Question: I'm using Java Swing to try and build an application that feels as native-y on a Mac as possible. My application has a lot of key binds for the Menu actions, and I want them to display in the Menu Bar similar to how they do in Safari (see screenshot below). Any advice?

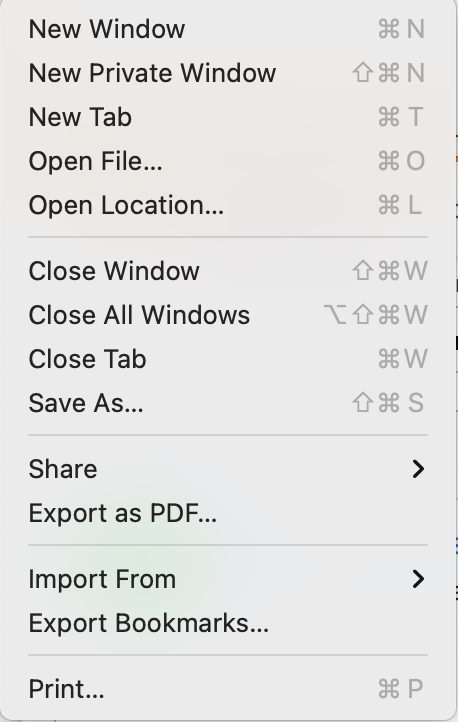
Answer: See <URL>
<URL>
'''
import java.awt.EventQueue;
import java.awt.Graphics;
import java.awt.Graphics2D;
import java.awt.event.KeyEvent;
import javax.swing.JFrame;
import javax.swing.JMenu;
import javax.swing.JMenuBar;
import javax.swing.JMenuItem;
import javax.swing.JPanel;
import javax.swing.KeyStroke;
import stackoverflow.Main.TestPane;
public class Main {
public static void main(String[] args) {
new Main();
}
public Main() {
EventQueue.invokeLater(new Runnable() {
@Override
public void run() {
JMenuBar menuBar = new JMenuBar();
JMenu fileMenu = new JMenu("File");
fileMenu.setMnemonic('F');
menuBar.add(fileMenu);
fileMenu.add(createMenuItem("New Window", 'N', KeyStroke.getKeyStroke(KeyEvent.VK_N, KeyEvent.META_DOWN_MASK)));
fileMenu.add(createMenuItem("New Private Window", 'W', KeyStroke.getKeyStroke(KeyEvent.VK_N, KeyEvent.META_DOWN_MASK | KeyEvent.SHIFT_DOWN_MASK)));
fileMenu.add(createMenuItem("New Tab", 'T', KeyStroke.getKeyStroke(KeyEvent.VK_T, KeyEvent.META_DOWN_MASK)));
fileMenu.add(createMenuItem("Open File...", 'O', KeyStroke.getKeyStroke(KeyEvent.VK_O, KeyEvent.META_DOWN_MASK)));
fileMenu.add(createMenuItem("Open Location...", 'L', KeyStroke.getKeyStroke(KeyEvent.VK_L, KeyEvent.META_DOWN_MASK)));
fileMenu.addSeparator();
fileMenu.add(createMenuItem("Close Window", 'C', KeyStroke.getKeyStroke(KeyEvent.VK_W, KeyEvent.META_DOWN_MASK | KeyEvent.SHIFT_DOWN_MASK)));
fileMenu.add(createMenuItem("Close All Windows", 'A', KeyStroke.getKeyStroke(KeyEvent.VK_W, KeyEvent.META_DOWN_MASK | KeyEvent.SHIFT_DOWN_MASK | KeyEvent.ALT_DOWN_MASK)));
fileMenu.add(createMenuItem("Close Tab", KeyStroke.getKeyStroke(KeyEvent.VK_W, KeyEvent.META_DOWN_MASK)));
fileMenu.add(createMenuItem("Save As...", KeyStroke.getKeyStroke(KeyEvent.VK_S, KeyEvent.META_DOWN_MASK | KeyEvent.SHIFT_DOWN_MASK)));
fileMenu.addSeparator();
fileMenu.add(createMenuItem("Share"));
fileMenu.add(createMenuItem("Export as PDF..."));
fileMenu.addSeparator();
fileMenu.add(createMenuItem("Impory From"));
fileMenu.add(createMenuItem("Export Bookmarks..."));
fileMenu.addSeparator();
fileMenu.add(createMenuItem("Print...", 'P', KeyStroke.getKeyStroke(KeyEvent.VK_P, KeyEvent.META_DOWN_MASK)));
JFrame frame = new JFrame();
frame.setJMenuBar(menuBar);
frame.add(new TestPane());
frame.pack();
frame.setLocationRelativeTo(null);
frame.setVisible(true);
}
});
}
public JMenuItem createMenuItem(String text, char mnemonic) {
return createMenuItem(text, mnemonic, null);
}
public JMenuItem createMenuItem(String text, char mnemonic, KeyStroke keyStroke) {
JMenuItem menuItem = new JMenuItem(text);
menuItem.setMnemonic(mnemonic);
menuItem.setAccelerator(keyStroke);
return menuItem;
}
public JMenuItem createMenuItem(String text, KeyStroke keyStroke) {
JMenuItem menuItem = new JMenuItem(text);
menuItem.setAccelerator(keyStroke);
return menuItem;
}
public JMenuItem createMenuItem(String text) {
return new JMenuItem(text);
}
public class TestPane extends JPanel {
public TestPane() {
}
@Override
protected void paintComponent(Graphics g) {
super.paintComponent(g);
Graphics2D g2d = (Graphics2D) g.create();
g2d.dispose();
}
}
}
'''
You can also make use of <URL> if you'd like to put it in the "native menu bar"
<URL>
'''
Desktop.getDesktop().setDefaultMenuBar(menuBar);
JFrame frame = new JFrame();
//frame.setJMenuBar(menuBar);
'''
I would recommend becoming familiar with the 'Desktop' API, as it will be very helpful for you on the Mac platform